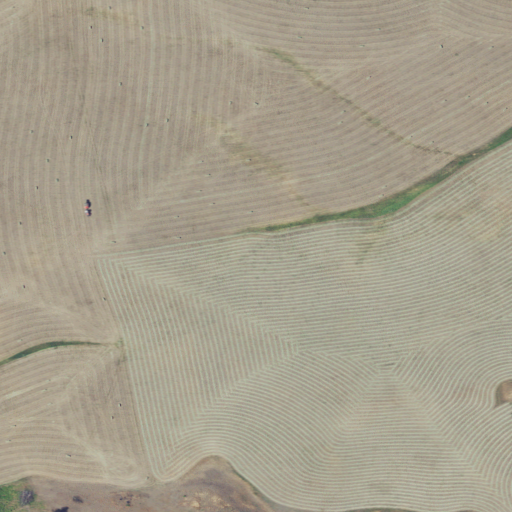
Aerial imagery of bench in Oregon named Barlett Bench containing pasture, grassland, shrub, and open development